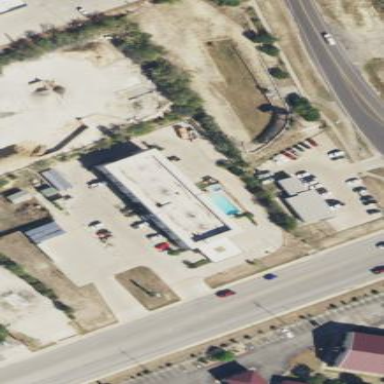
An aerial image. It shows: Hotel building.